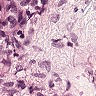
Metastatic tissue present: yes